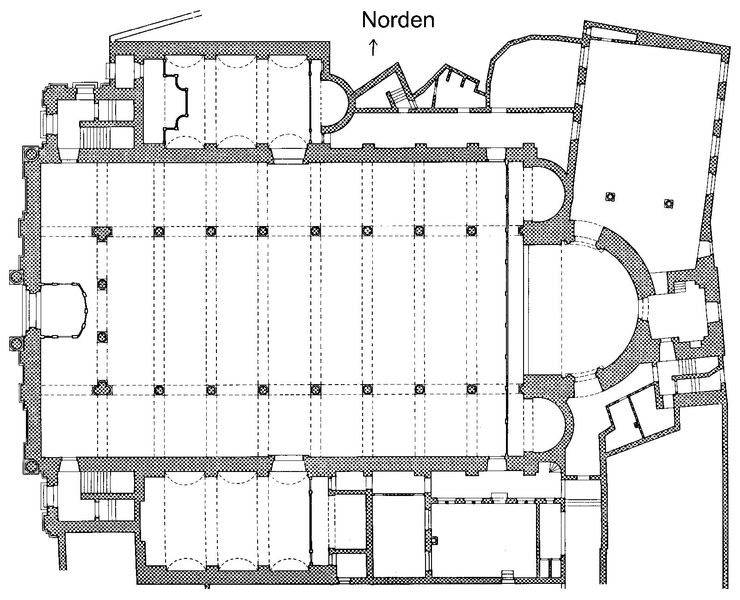
Titel: Hl.-Karl-Borromeus-Kirche in Antwerpen
Standort: Antwerpen, Hl.-Karl-Borromeus-Kirche (EU - NL)
Schlagwörter: grundriss